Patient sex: M
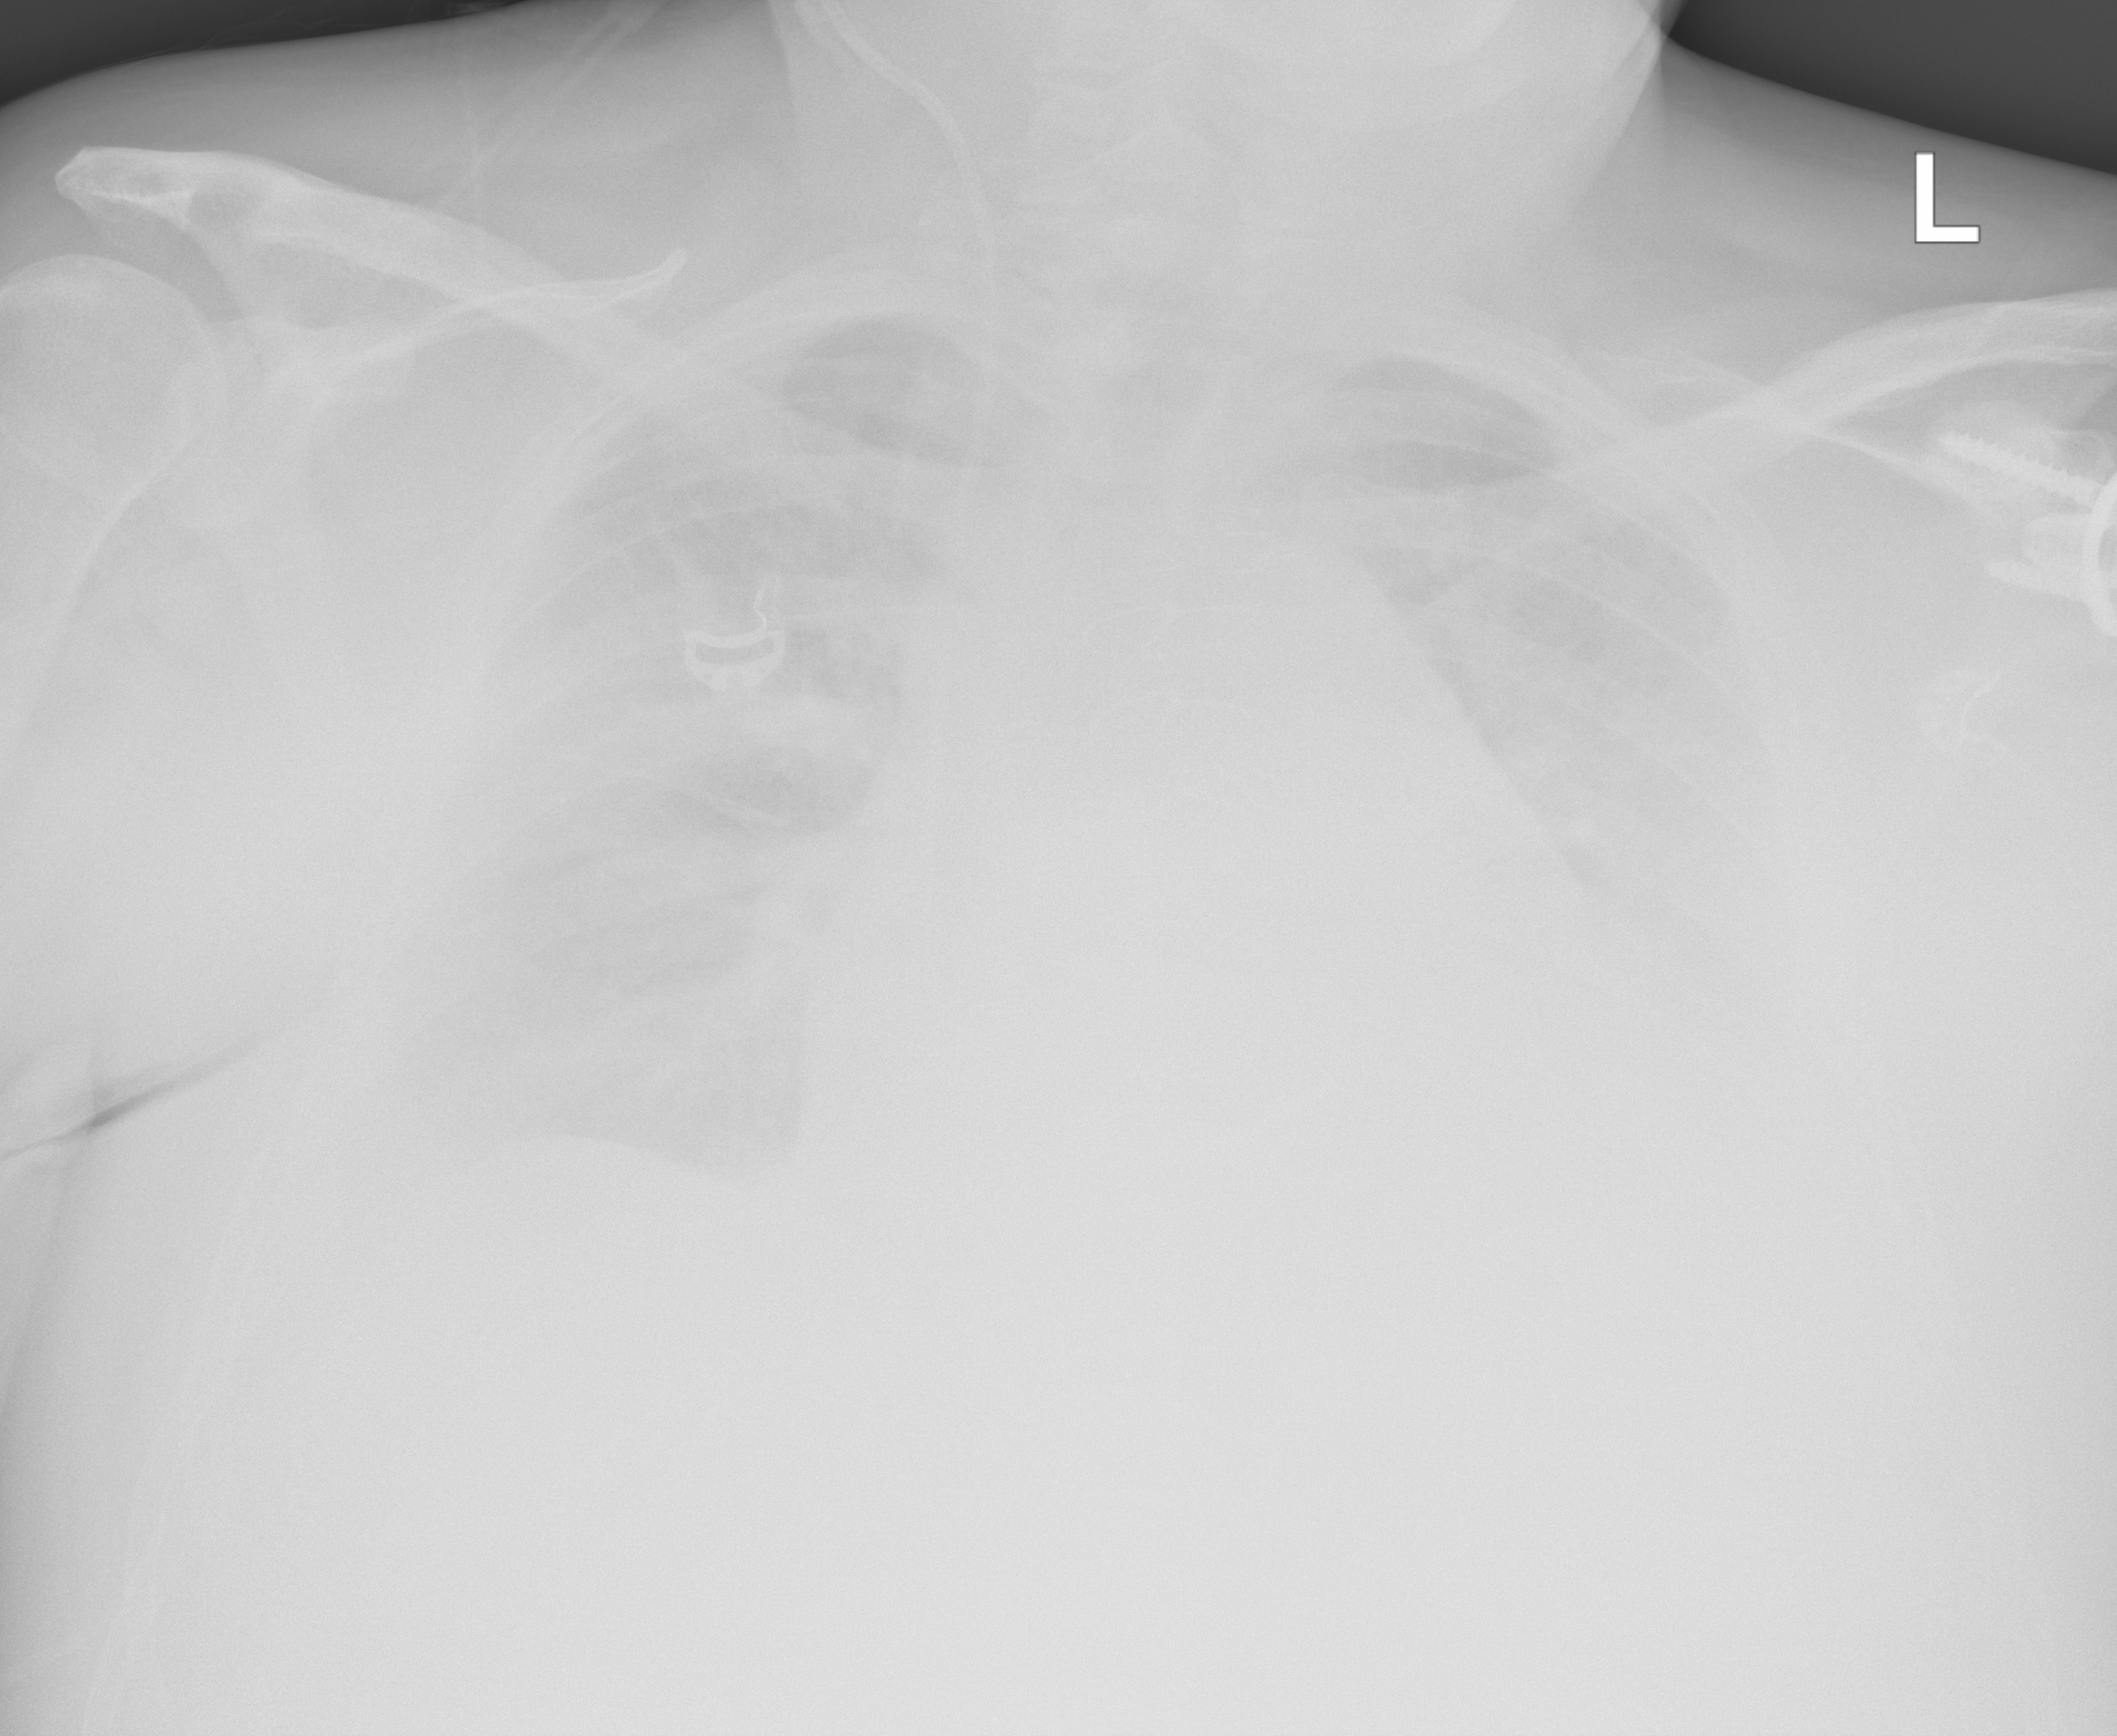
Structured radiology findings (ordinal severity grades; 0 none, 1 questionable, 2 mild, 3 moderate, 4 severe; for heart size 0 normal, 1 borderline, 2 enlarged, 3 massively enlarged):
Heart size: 2
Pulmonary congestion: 2
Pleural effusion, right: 2
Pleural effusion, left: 3
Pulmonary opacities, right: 2
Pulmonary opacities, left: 2
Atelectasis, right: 3
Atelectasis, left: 3